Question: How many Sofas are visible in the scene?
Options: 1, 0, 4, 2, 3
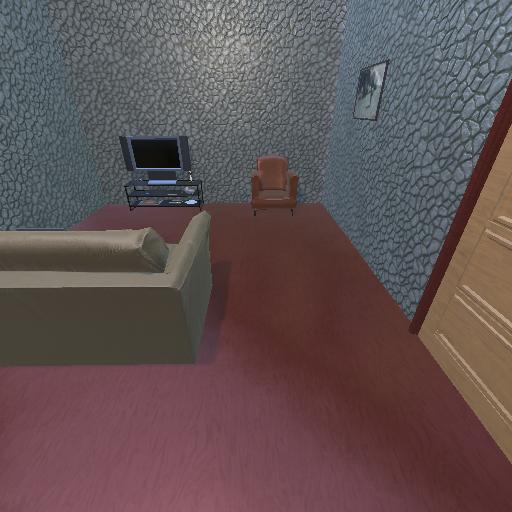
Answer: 1